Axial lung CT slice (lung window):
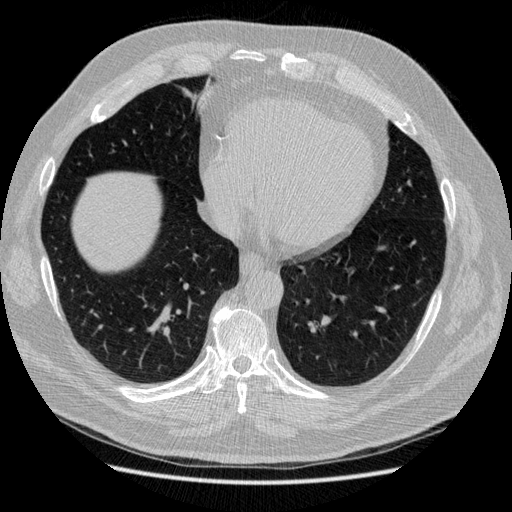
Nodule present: no